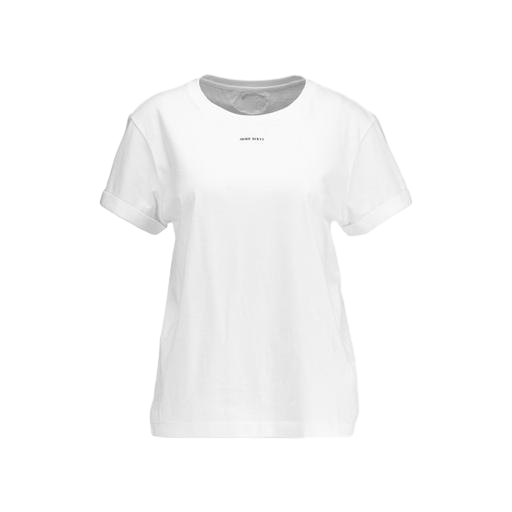
off-white classic t-shirt, only white t-shirt, white classic tee, white background